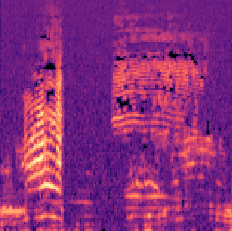
Sound class: Cow